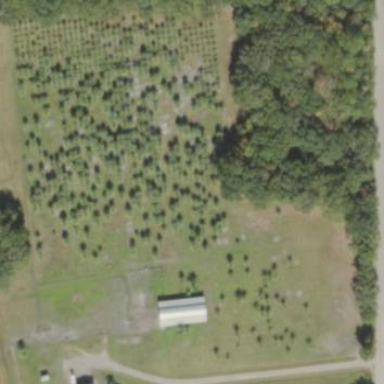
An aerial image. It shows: Plant nursery with trees.